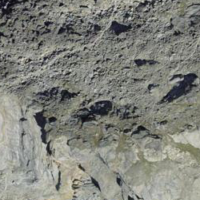
EUNIS habitat code: 48
Species observed at this site:
Capra ibex